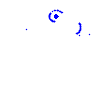
Particle: kaon